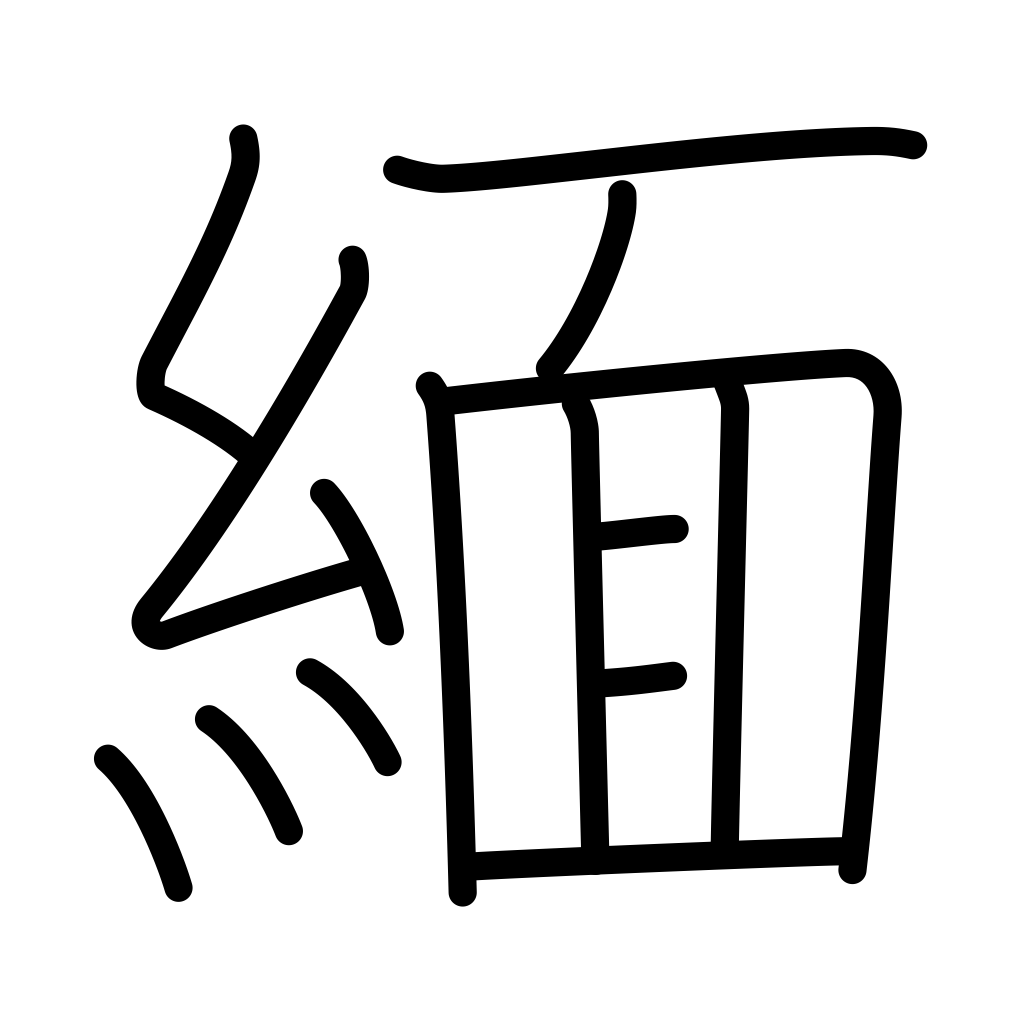
Meaning: fine thread, Burma